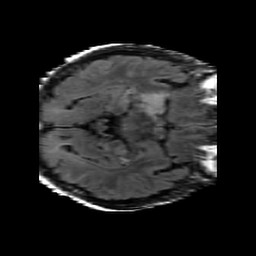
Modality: FLAIR
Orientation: axial
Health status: ill
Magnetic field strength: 3 T